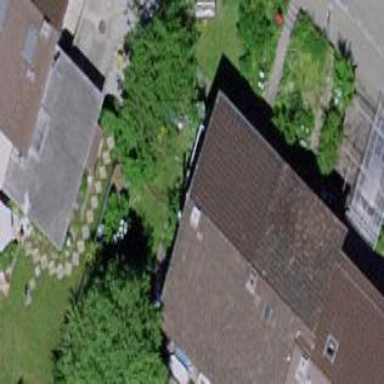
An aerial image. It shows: Residential building with gabled roof oriented across.